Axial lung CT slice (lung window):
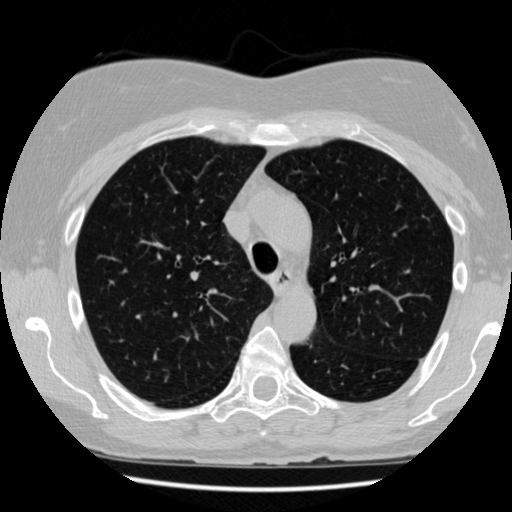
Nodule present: no